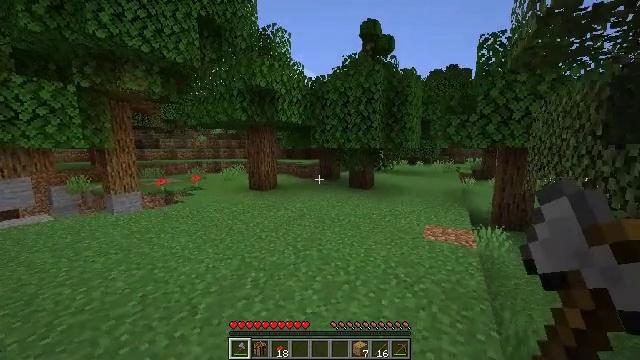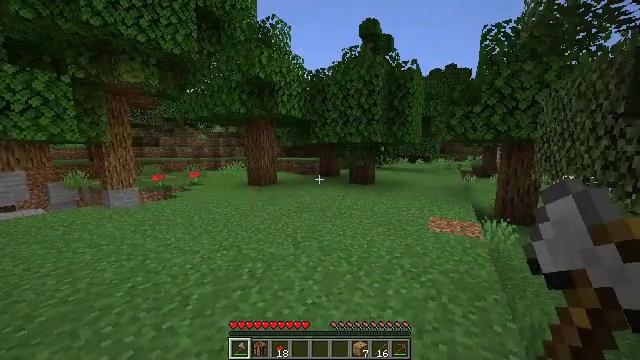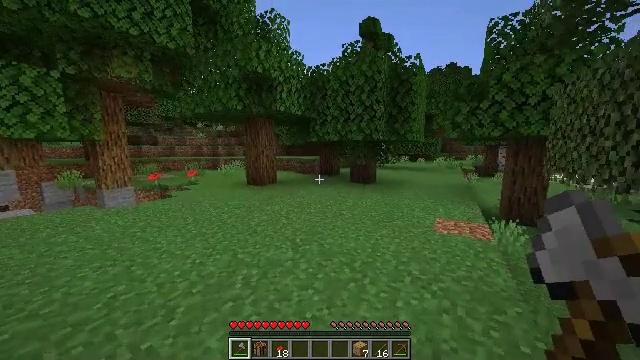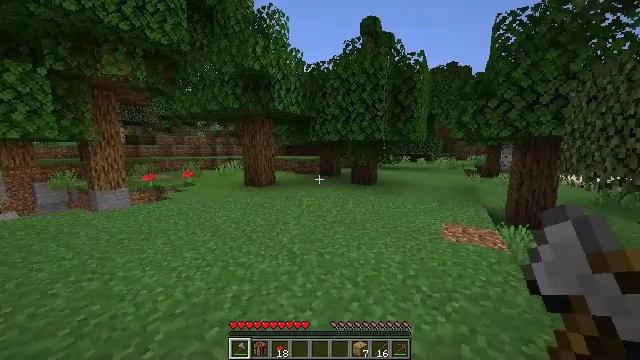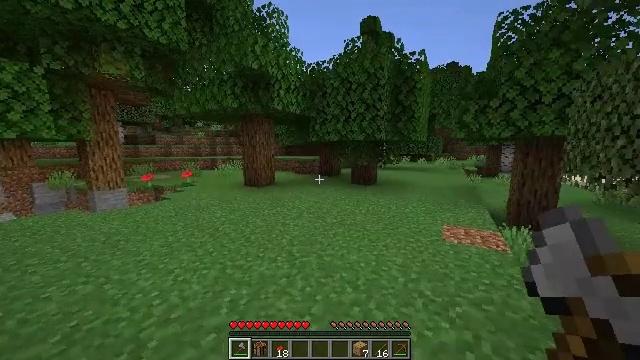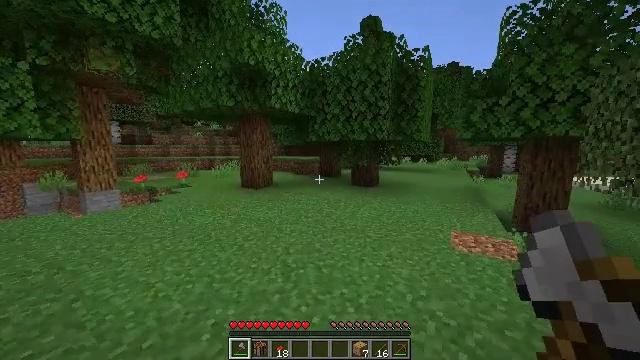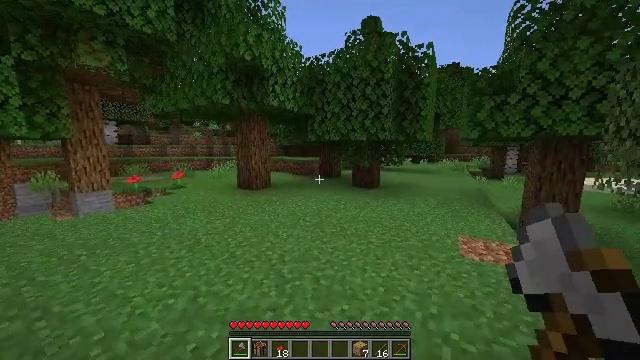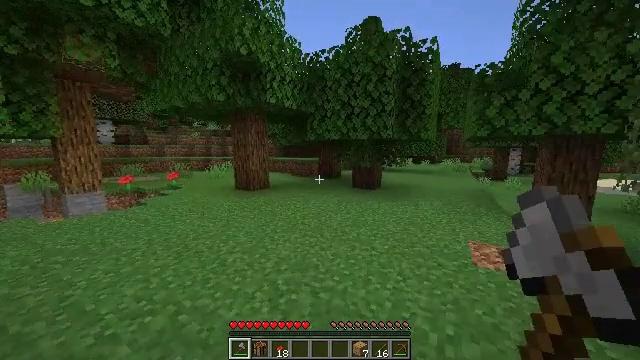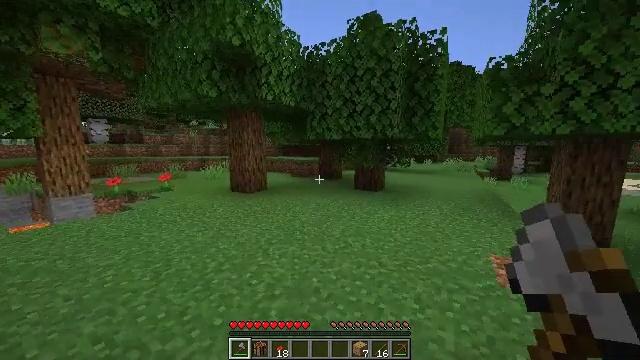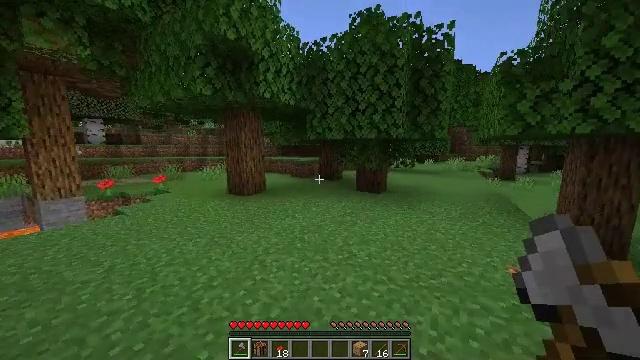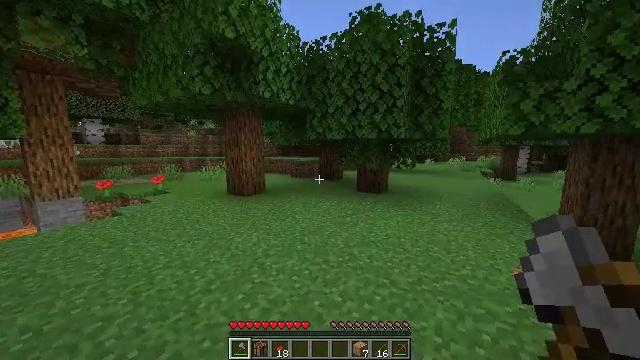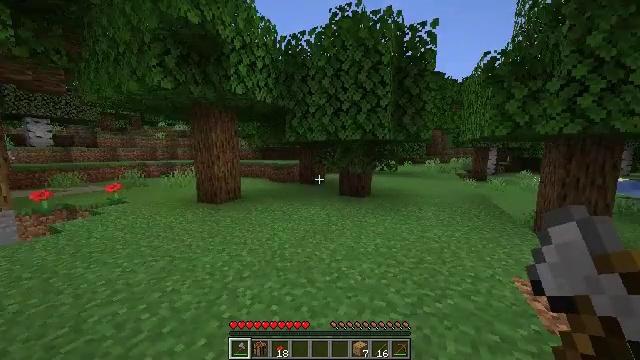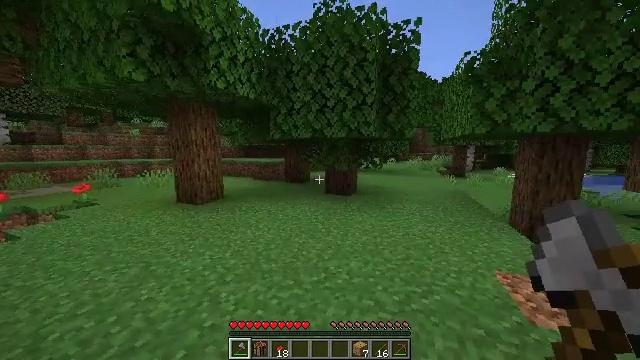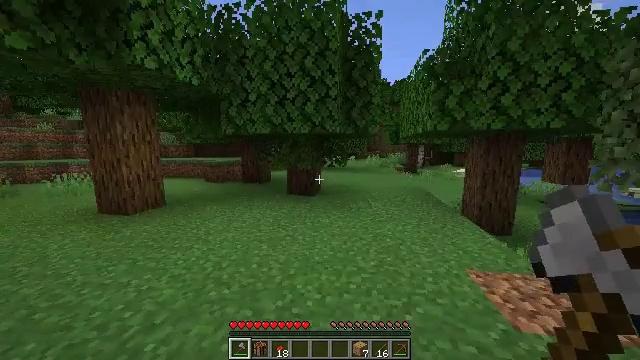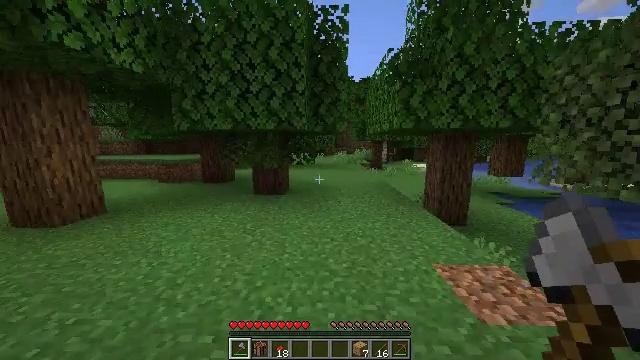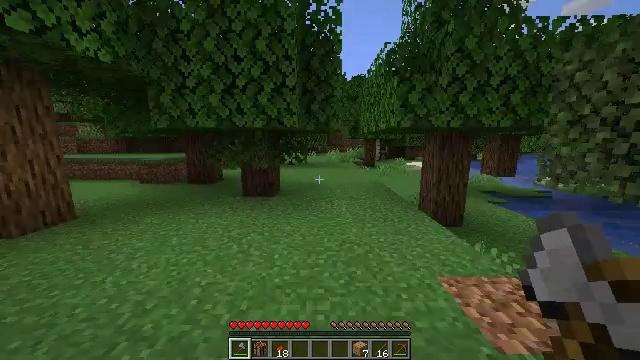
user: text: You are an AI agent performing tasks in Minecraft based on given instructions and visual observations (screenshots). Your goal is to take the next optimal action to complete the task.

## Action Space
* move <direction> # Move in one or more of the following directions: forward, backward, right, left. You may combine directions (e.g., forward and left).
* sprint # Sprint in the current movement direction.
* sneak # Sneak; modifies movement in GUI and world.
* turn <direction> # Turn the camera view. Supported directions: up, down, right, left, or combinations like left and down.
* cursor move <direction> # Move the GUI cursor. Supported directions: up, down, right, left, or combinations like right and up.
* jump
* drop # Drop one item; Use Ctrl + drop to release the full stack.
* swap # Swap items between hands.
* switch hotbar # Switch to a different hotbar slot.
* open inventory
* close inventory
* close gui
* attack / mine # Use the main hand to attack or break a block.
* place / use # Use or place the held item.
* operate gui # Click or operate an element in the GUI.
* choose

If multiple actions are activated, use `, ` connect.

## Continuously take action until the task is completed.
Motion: motion action
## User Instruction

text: Mine the rose bush in the garden.
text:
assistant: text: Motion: move forward
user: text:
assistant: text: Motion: move forward
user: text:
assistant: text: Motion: move forward
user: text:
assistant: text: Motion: move forward
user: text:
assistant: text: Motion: move forward
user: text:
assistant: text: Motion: move forward
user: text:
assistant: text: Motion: move forward
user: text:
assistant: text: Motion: move forward
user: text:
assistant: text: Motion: move forward
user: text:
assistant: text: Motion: move forward
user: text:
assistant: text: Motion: move forward, turn right
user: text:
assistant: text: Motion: move forward, turn right
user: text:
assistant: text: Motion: move forward, turn right
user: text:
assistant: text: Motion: move forward, turn right
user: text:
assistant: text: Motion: move forward, turn right
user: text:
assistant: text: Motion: move forward
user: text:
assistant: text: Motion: move forward
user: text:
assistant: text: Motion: move forward
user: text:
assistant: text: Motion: move forward
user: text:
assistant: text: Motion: move forward
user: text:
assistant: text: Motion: move forward
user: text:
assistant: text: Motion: move forward
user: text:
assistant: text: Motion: move forward
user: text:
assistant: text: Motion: move forward
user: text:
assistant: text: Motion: move forward
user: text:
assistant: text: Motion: move forward
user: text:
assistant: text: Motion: move forward
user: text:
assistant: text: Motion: move forward
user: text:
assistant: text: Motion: move forward
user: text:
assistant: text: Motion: move forward